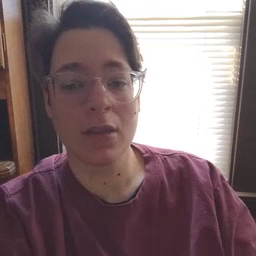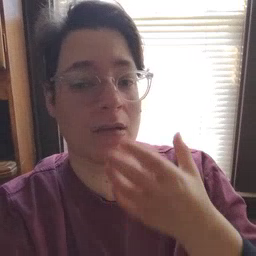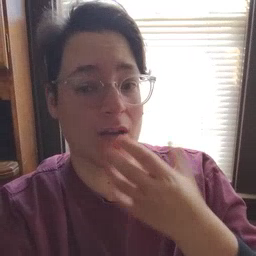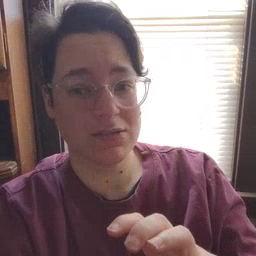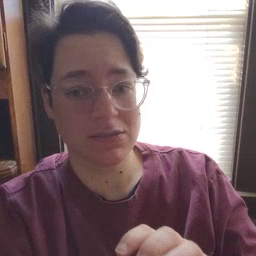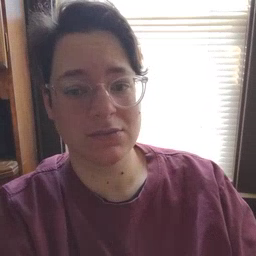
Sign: hot